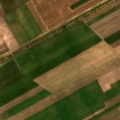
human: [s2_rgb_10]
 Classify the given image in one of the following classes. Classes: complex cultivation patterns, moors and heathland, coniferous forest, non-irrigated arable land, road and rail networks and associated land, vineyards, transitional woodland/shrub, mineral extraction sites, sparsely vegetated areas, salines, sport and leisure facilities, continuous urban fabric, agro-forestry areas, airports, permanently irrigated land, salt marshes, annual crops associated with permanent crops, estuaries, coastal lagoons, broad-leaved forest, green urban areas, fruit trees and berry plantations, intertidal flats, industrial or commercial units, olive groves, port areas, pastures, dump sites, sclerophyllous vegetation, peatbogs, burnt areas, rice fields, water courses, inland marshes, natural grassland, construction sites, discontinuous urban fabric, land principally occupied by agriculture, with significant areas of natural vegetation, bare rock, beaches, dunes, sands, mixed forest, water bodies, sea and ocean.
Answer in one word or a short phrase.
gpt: non-irrigated arable land